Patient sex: M
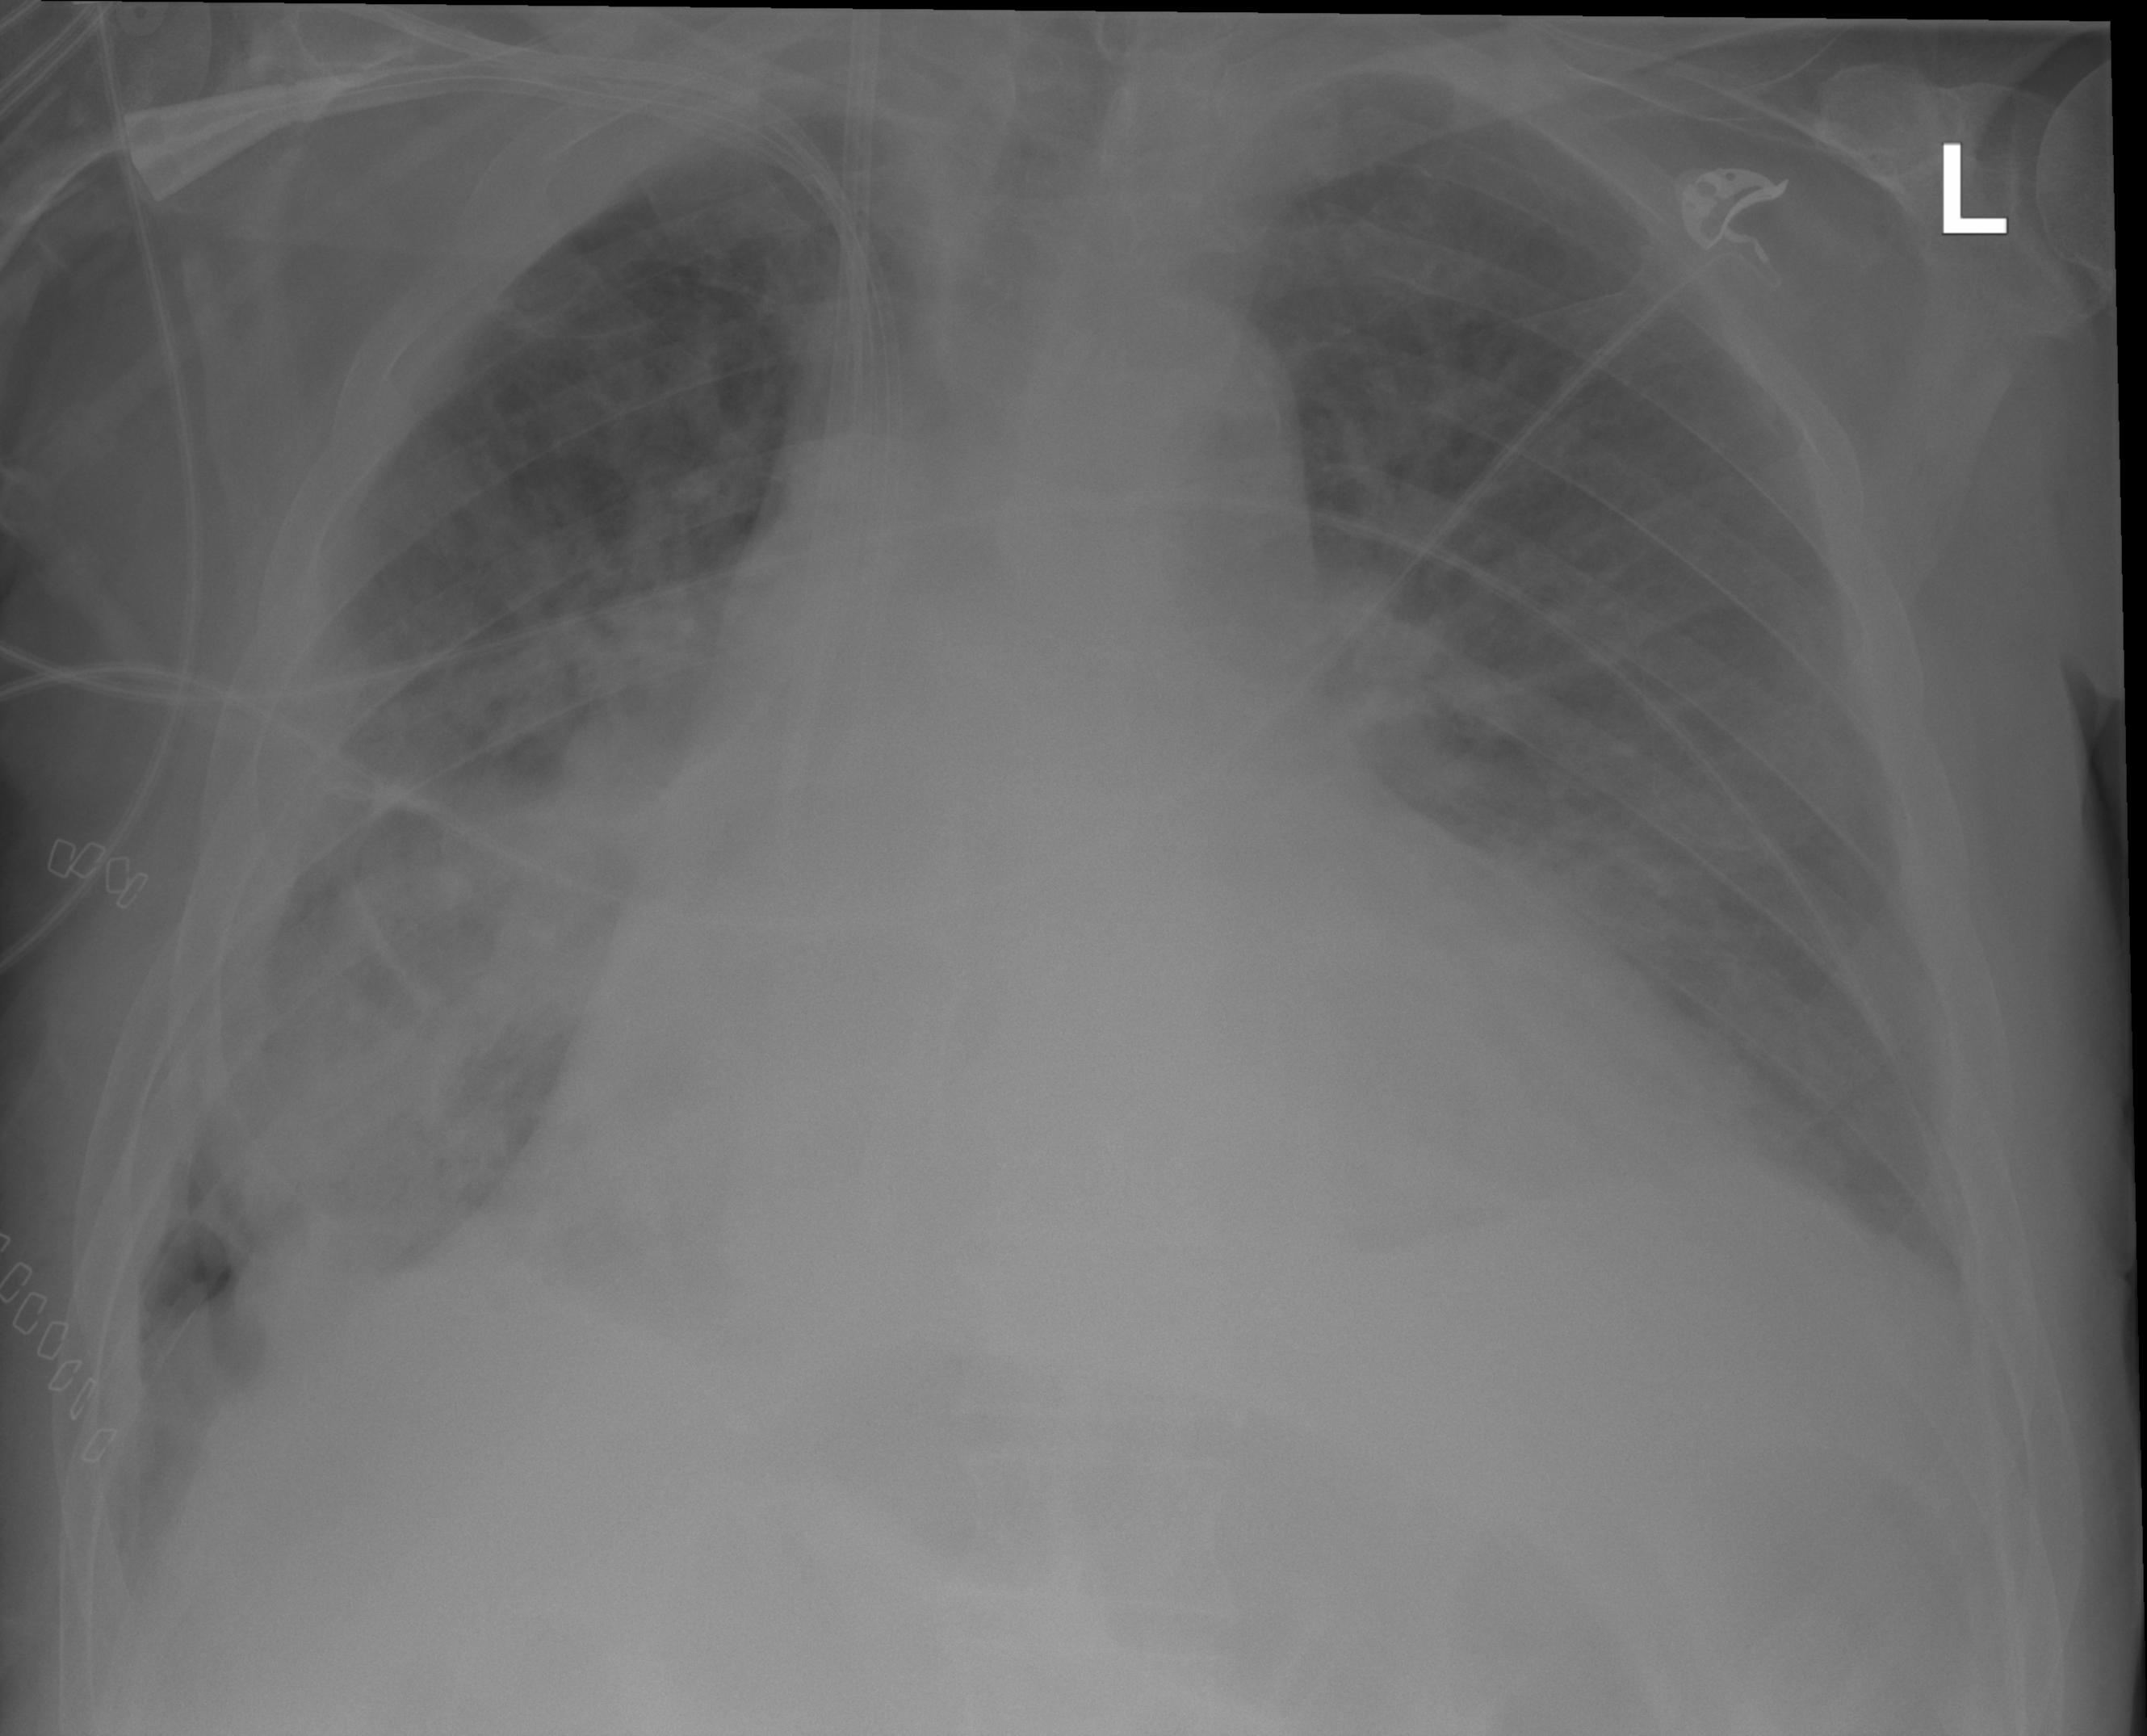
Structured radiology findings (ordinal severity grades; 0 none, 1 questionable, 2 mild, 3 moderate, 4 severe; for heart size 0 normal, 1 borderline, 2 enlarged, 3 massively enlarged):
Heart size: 2
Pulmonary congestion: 0
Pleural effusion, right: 1
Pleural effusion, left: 1
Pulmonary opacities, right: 2
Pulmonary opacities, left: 0
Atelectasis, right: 3
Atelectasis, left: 2